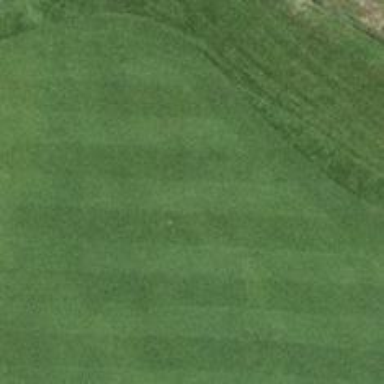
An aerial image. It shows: Golf hole.